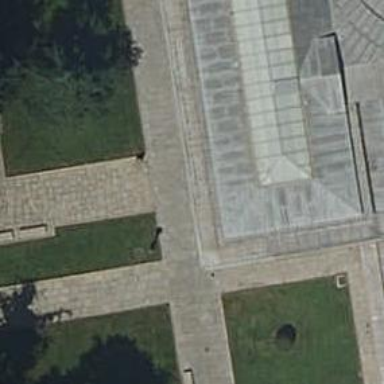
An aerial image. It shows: Footway made of paving stones.